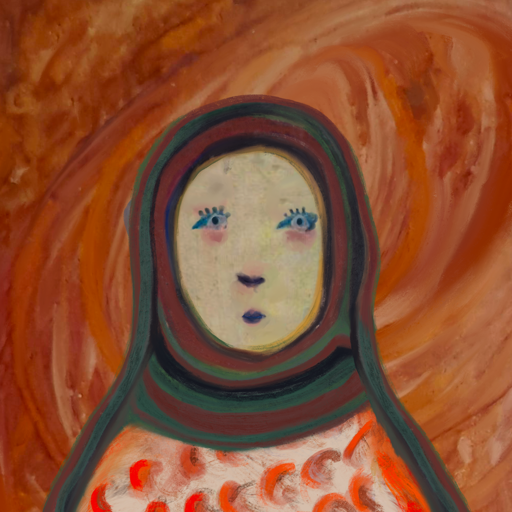
Background: Pious_Lady, Head And Neck Front: Hill_Girl, Face Front: Hill_Girl, Bust: Rupkatha, Hair Front: Blank, Head Accessory: After_Raid_Scarf, Second Necklace: Blank, Necklace: Blank, Baby: Blank